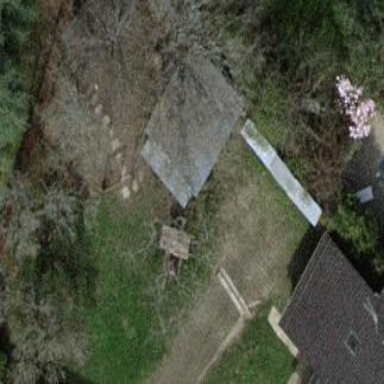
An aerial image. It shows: Shed building.